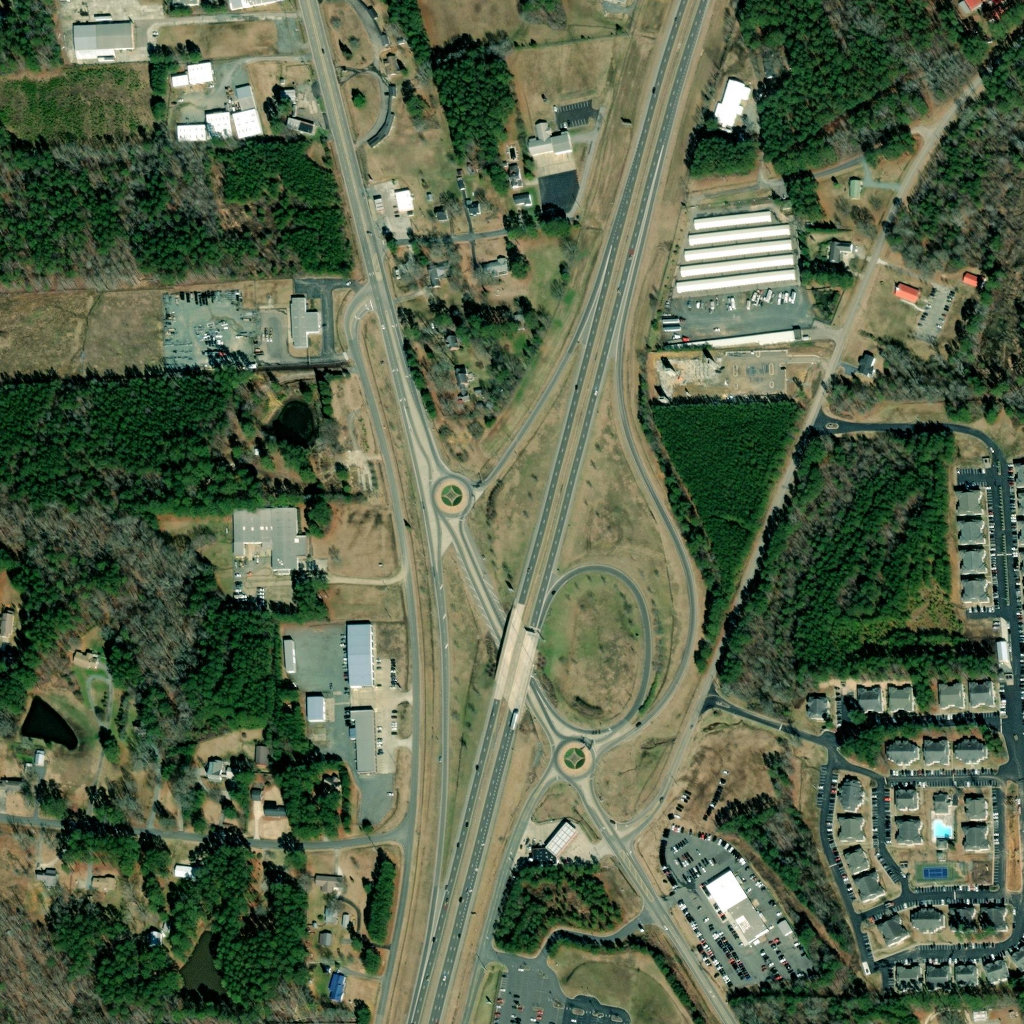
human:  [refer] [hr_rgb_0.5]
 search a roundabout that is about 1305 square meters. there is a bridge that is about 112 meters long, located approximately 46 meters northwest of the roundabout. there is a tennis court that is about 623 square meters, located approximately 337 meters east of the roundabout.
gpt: <box>[[53, 71, 59, 76, 0]]</box>